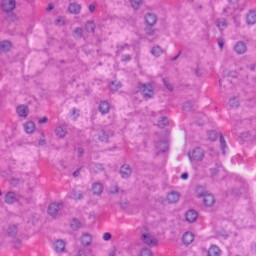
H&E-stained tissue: Liver